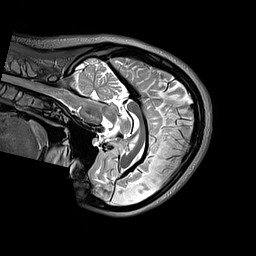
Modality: T2w
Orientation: sagittal
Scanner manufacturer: siemens
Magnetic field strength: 3 T
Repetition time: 3.2 s
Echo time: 0.406 s